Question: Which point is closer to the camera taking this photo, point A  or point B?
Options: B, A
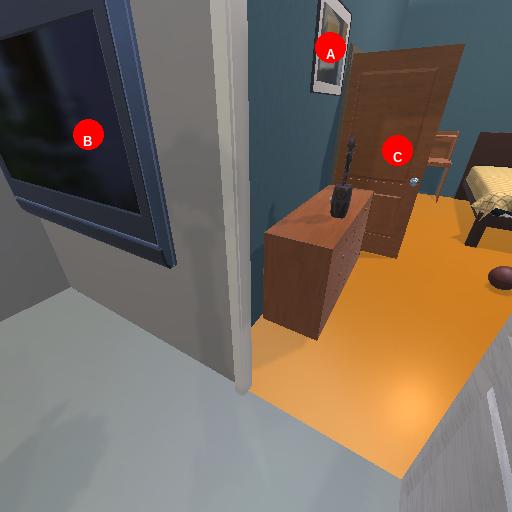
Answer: B